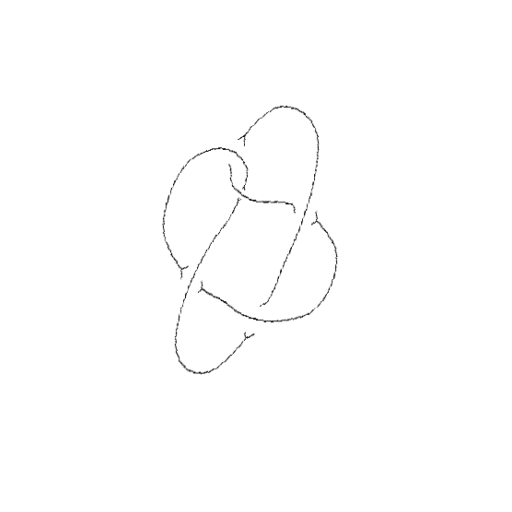
Crossing number: 5